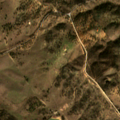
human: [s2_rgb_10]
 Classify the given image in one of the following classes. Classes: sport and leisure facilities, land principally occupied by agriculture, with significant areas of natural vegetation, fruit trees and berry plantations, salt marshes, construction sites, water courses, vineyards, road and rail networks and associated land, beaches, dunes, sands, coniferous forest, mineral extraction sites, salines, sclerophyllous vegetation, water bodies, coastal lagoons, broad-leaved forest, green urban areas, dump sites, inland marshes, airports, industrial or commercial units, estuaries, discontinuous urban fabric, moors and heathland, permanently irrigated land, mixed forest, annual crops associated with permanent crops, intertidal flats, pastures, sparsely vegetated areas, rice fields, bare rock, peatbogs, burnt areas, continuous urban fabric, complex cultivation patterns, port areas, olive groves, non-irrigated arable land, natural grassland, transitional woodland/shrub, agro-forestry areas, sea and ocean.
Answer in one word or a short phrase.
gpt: olive groves, pastures, agro-forestry areas, broad-leaved forest, transitional woodland/shrub